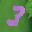
Label: 3